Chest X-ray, AP view. Patient: 63 years old, sex F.
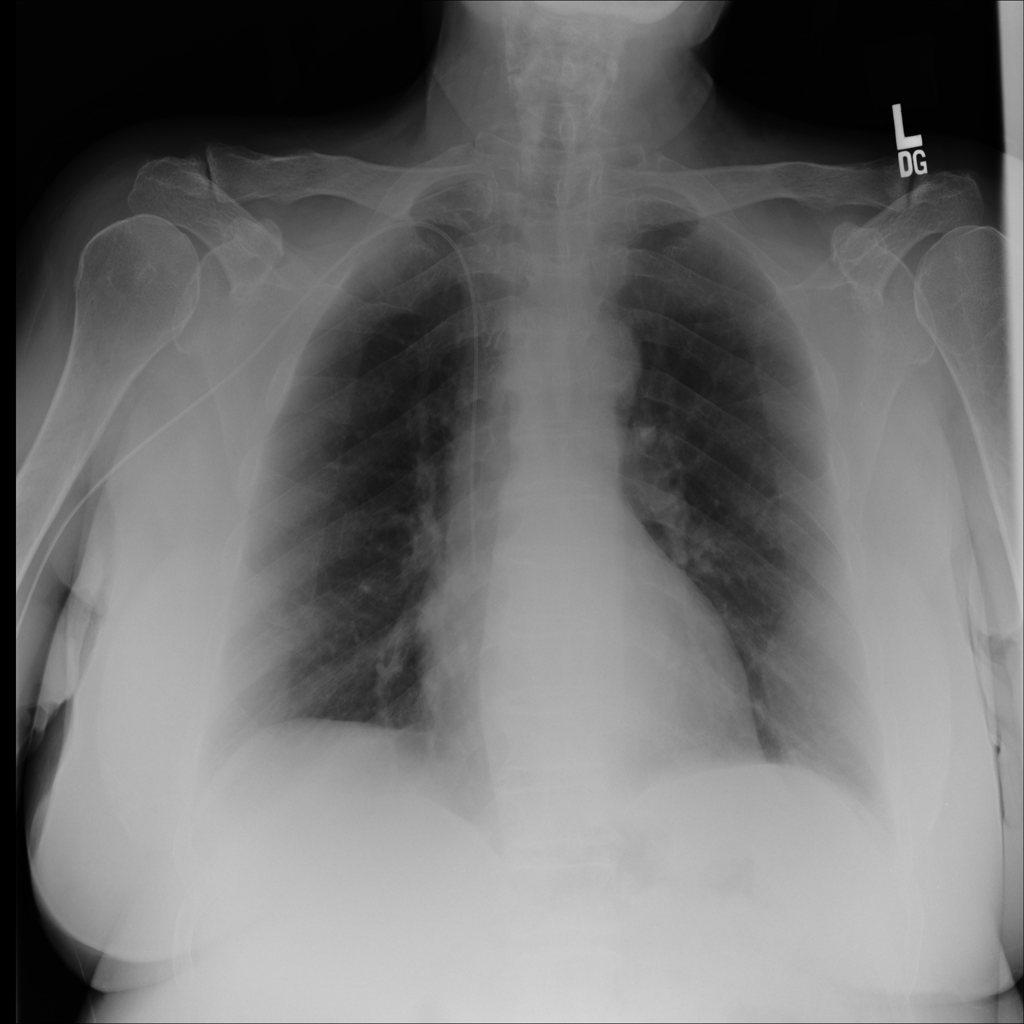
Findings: No Finding